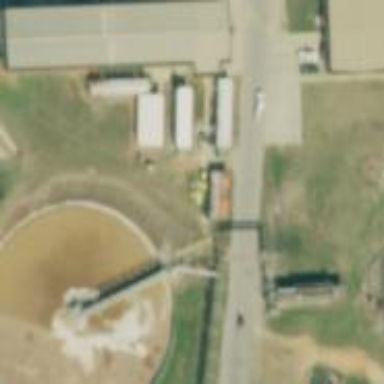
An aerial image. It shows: Image of wastewater.